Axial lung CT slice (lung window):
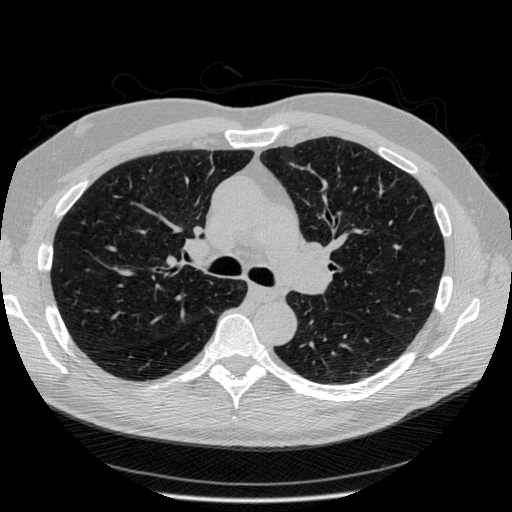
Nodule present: no